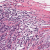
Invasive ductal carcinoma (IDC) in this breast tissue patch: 1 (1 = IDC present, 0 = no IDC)